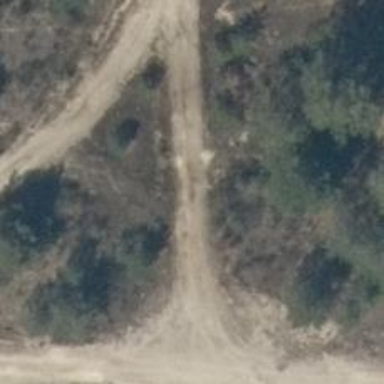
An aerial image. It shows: Sandy track.